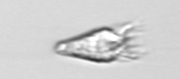
Label: Paratontonia_gracillima